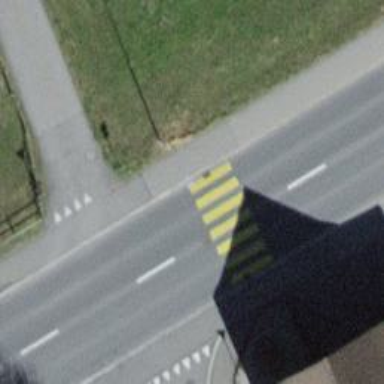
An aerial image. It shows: Marked road crossing with visible crossing markings.